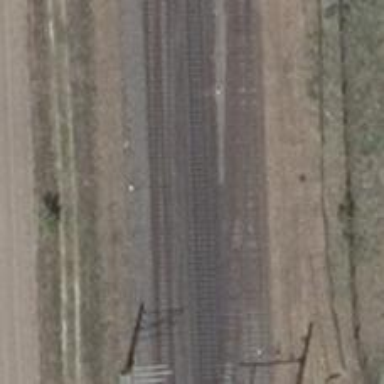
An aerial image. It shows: Railway track with contact line for electrification.